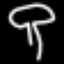
Label: mushroom